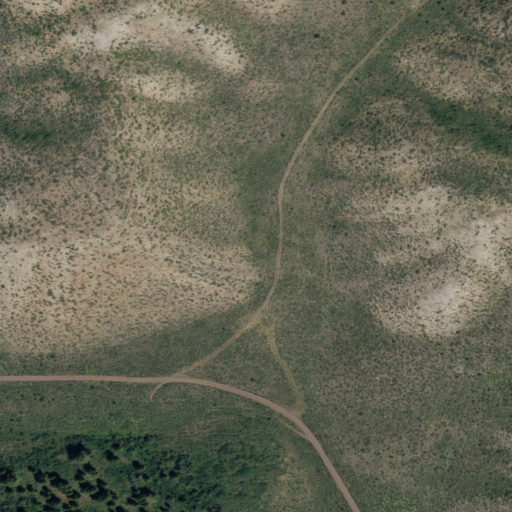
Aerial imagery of valley in Idaho named Elbow Canyon containing shrub and evergreen forest